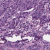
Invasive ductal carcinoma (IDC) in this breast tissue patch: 1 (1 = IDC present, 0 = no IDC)